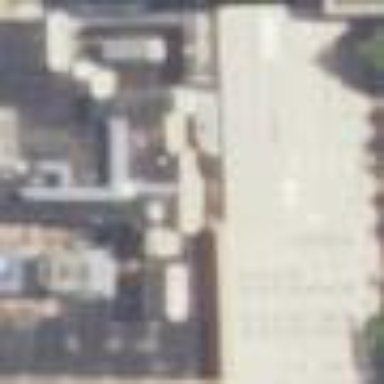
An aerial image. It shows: Utility building.